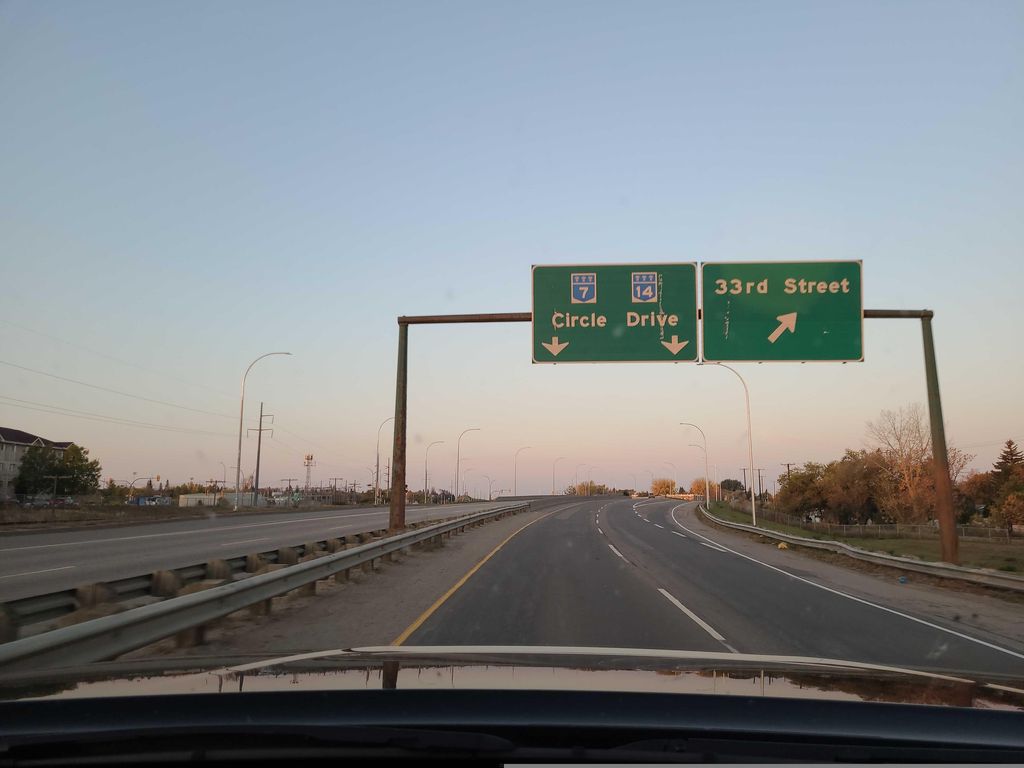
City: saskatoon